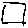
Label: square